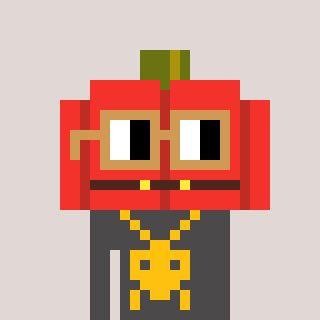
a pixel art character with square brown glasses, a pumpkin-shaped head and a grayscale-colored body on a warm background